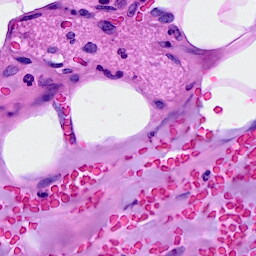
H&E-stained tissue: Breast